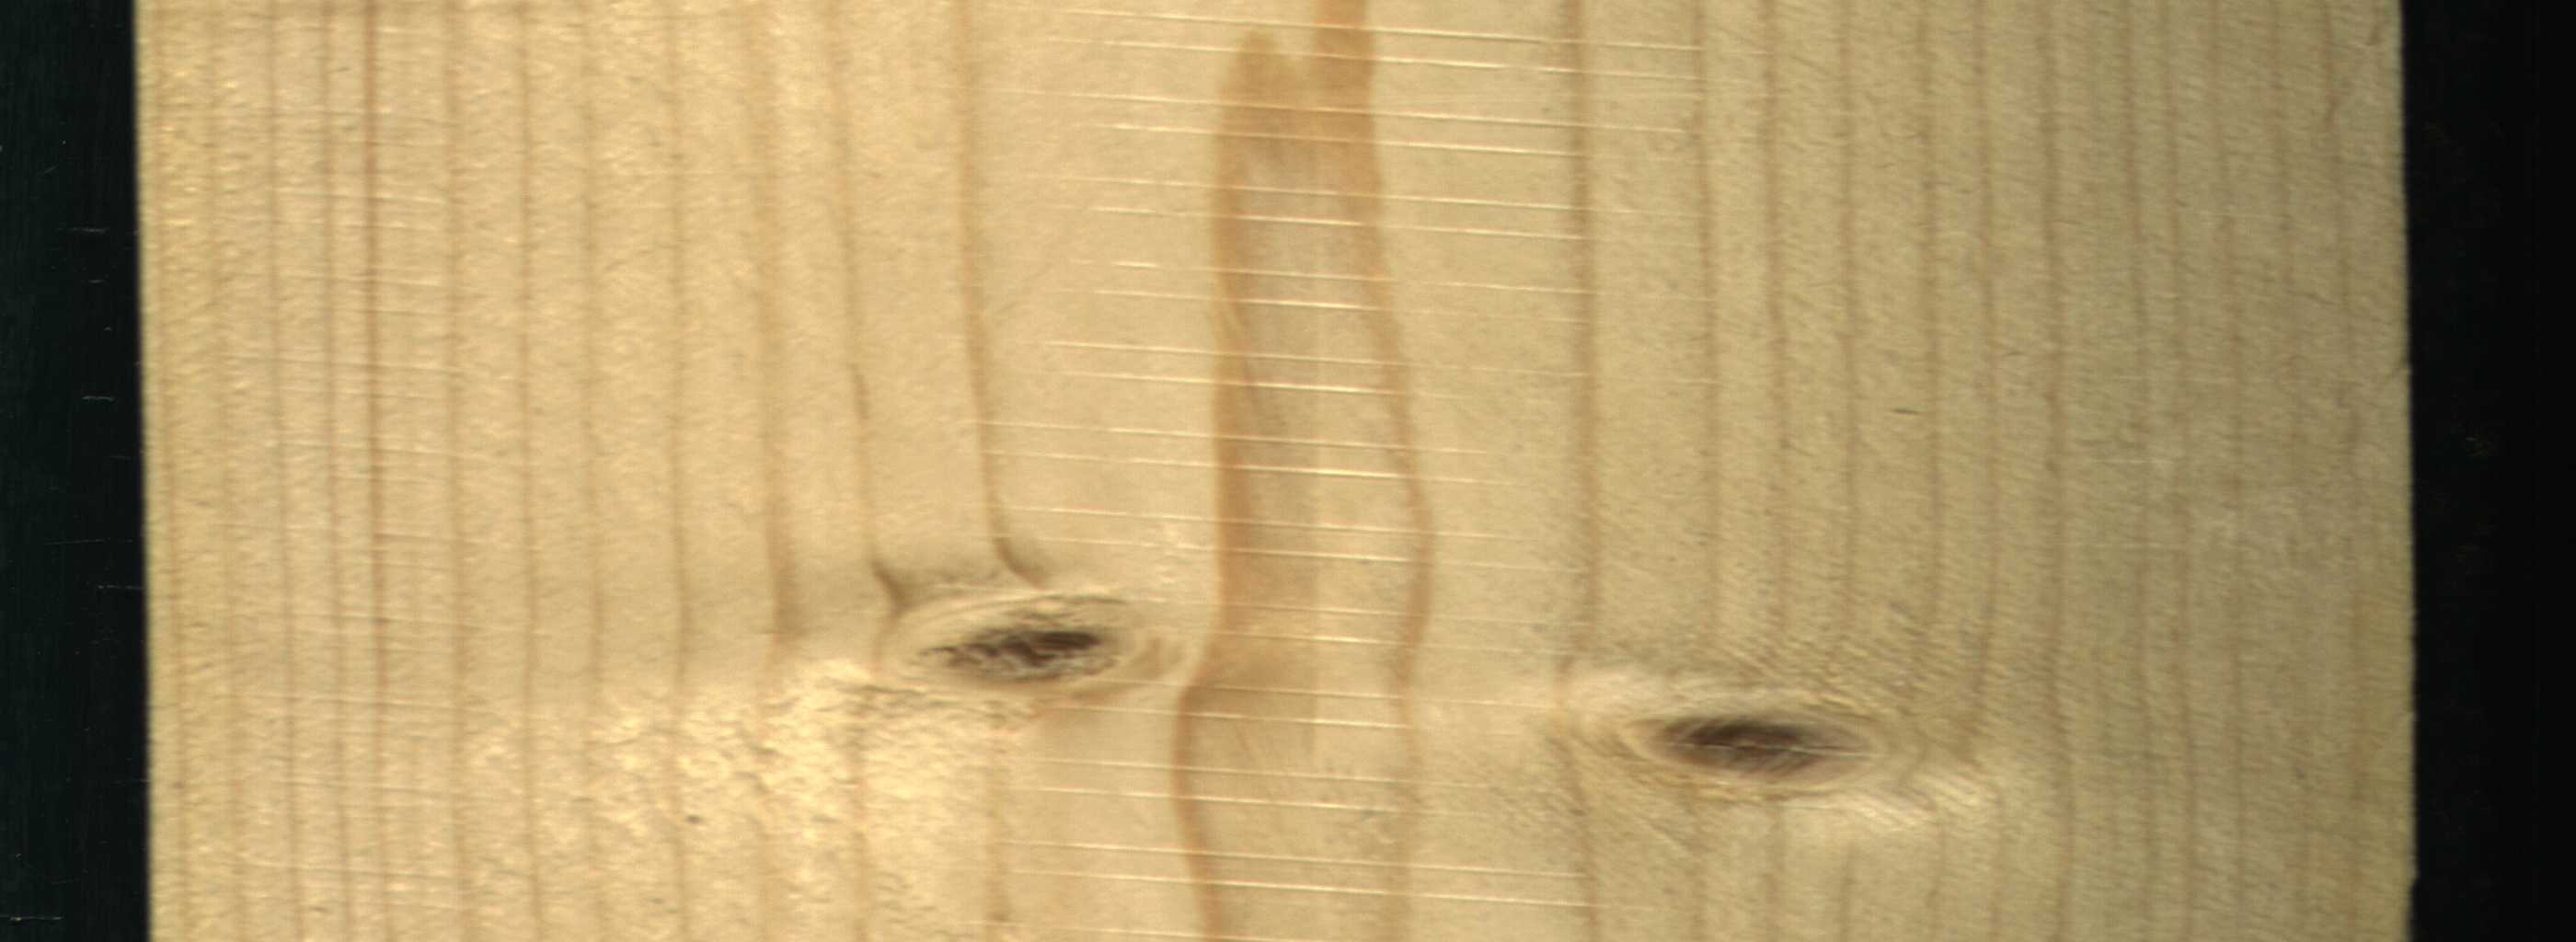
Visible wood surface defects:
Dead_Knot
Live_Knot